Question: I have a Rexx script which functions standalone, and I wish to use another Rexx script to call particular functions within it. I am aware I can call both an entire external Rexx file and internal Rexx functions with 'call', but am I able to call a single function inside an external script? The following example illustrates what I want to do:
'''
/* REXXA */
say 'hello'
run_test:
say 'test'
'''
...
'''
/* REXXB */
call 'REXXA' /* will say both 'hello' and 'test' */
'''
How can I modify REXXB to say only 'test'?
EDIT: Further research indicates I might be looking for RxFuncAdd - can anyone confirm if that works with mainframe Rexx scripts? Most of the references involving it have been with regards to DLL libraries...
EDIT 2: Apparently not... anybody got any better ideas?

EDIT 3: I mustn't have explained my requirements properly, sorry about that - as per the comment under NealB's response, I essentially want something akin to calling a 'sin' function inside a 'math' class. The code I am writing is REXXB in the example above, and I want to change REXXA as little as possible.
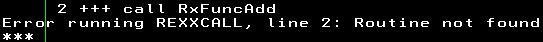
Answer: Directly there's no way to address internal labels in another program.
My first gut reaction is that you would have to slightly modify REXXA to add a wrapper function with a function code, something like
'''
/* REXX A */
arg a1 a2 a3 a4 a5 (etc.)
select
when a1 = 'SIN'
call sin a2 a3 ....
when a1 = 'COS'
call cos a2 a3 ....
end
exit rc
sin:
return some equation involving a2 that I last saw about 33 years ago
cos:
return some equation involving a2 that I last saw about 33 years ago
/* REXX B */
call 'REXXA' 'sin 85'
'''
However, REXX under TSO does support external functions and subroutines which can be written in many languages, including REXX. The TSO/E REXX Reference <URL> describes how to do this.
There is a note in the doc about optionally compiling the REXX. If you don't have it, you may be able to find someone who is licensed for it who could compile it for use with ALTLIB (no license necessary).